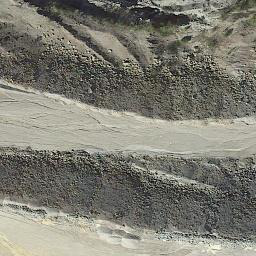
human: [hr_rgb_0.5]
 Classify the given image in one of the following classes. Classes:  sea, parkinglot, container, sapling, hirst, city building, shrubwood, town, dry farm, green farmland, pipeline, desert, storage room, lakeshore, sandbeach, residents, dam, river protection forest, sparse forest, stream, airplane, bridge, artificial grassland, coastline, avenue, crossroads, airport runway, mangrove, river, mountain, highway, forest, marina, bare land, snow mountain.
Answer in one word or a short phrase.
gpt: bare land